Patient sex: M
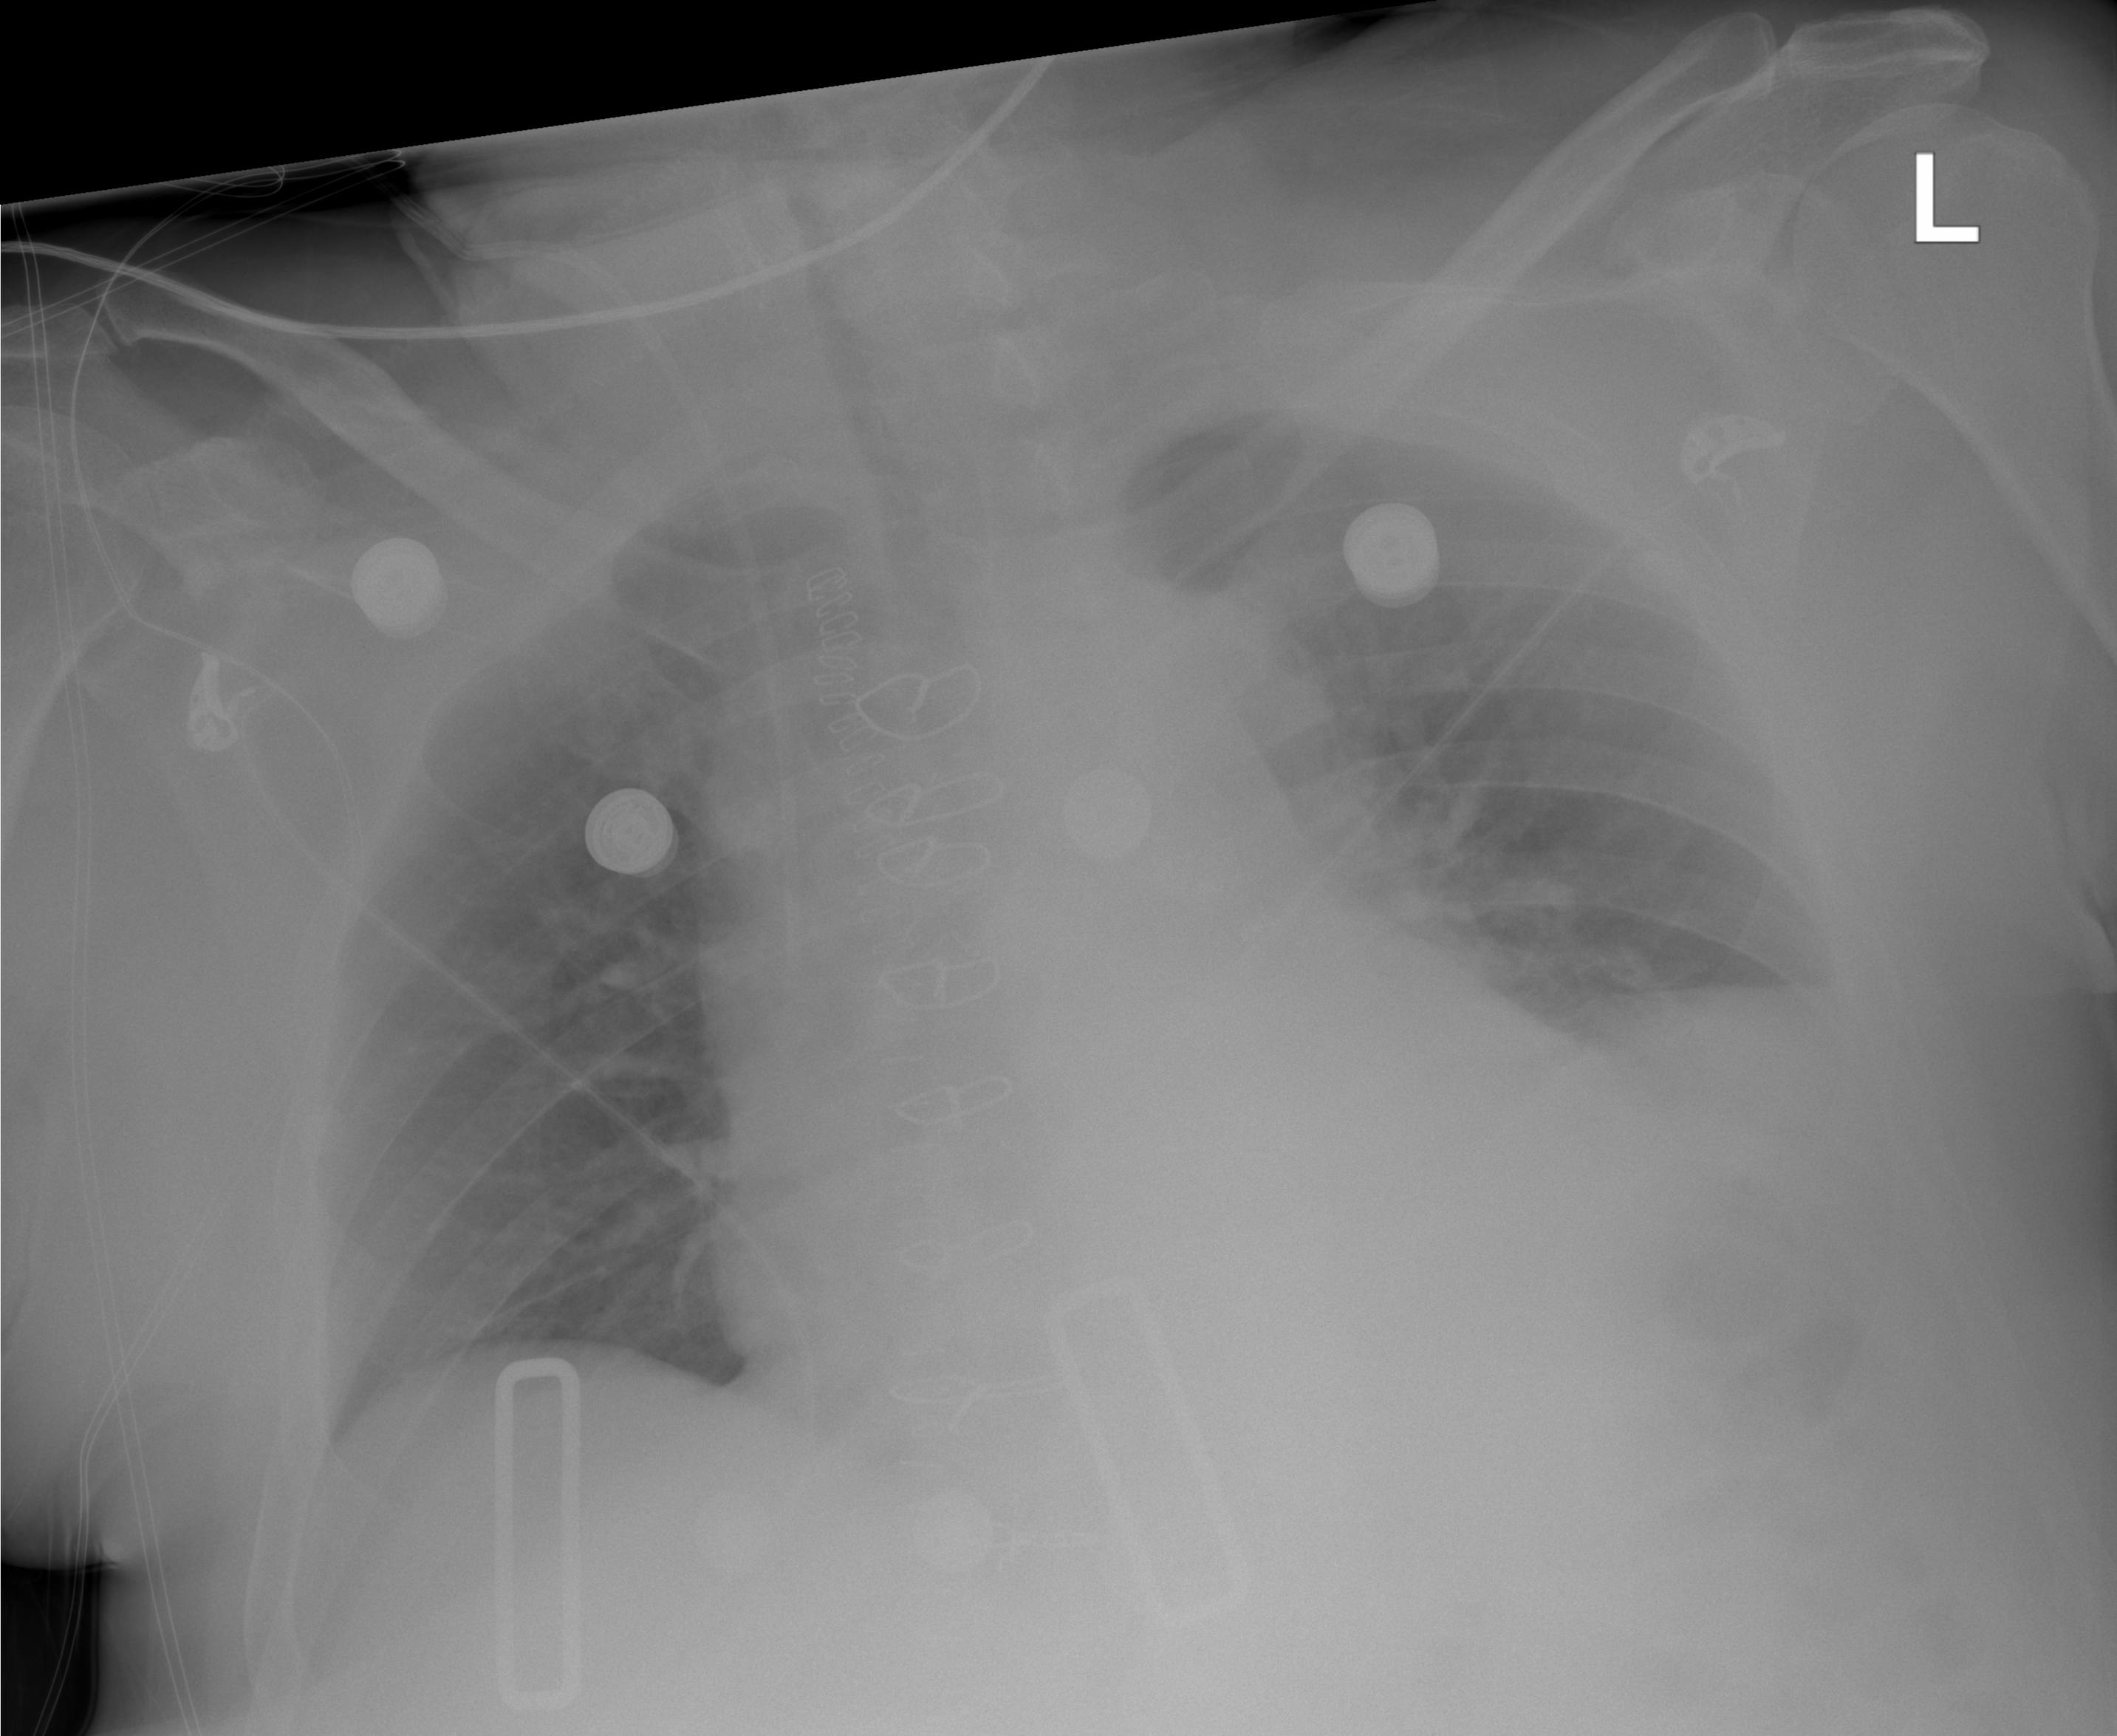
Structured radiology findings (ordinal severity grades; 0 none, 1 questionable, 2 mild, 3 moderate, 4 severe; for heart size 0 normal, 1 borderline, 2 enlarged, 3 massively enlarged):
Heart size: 2
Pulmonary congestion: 2
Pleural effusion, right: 0
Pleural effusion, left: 2
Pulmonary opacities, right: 0
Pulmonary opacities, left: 0
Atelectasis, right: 0
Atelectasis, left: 1